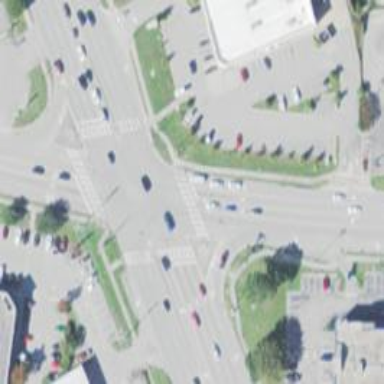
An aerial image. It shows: Footway crossing.